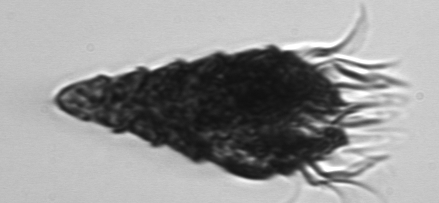
Label: Laboea_strobila